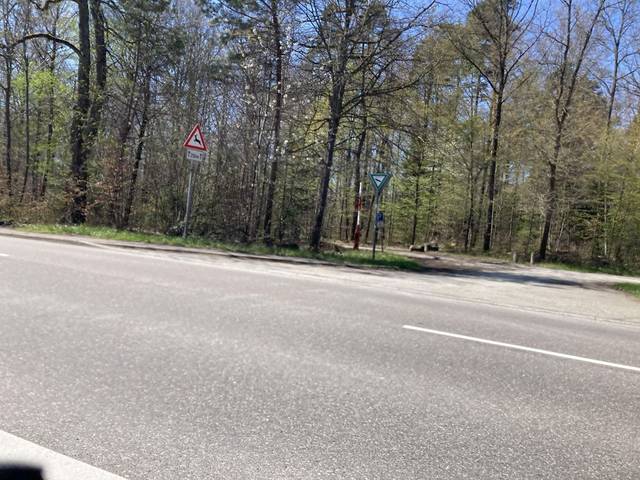
Region: Germany
Coordinates: 48.781, 9.091